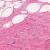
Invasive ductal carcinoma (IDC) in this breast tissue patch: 0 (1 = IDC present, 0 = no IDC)